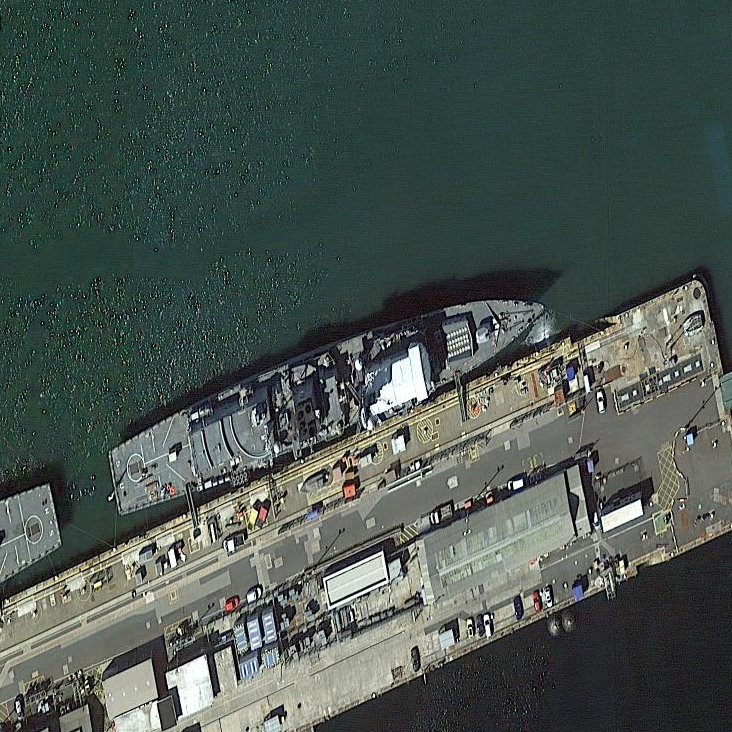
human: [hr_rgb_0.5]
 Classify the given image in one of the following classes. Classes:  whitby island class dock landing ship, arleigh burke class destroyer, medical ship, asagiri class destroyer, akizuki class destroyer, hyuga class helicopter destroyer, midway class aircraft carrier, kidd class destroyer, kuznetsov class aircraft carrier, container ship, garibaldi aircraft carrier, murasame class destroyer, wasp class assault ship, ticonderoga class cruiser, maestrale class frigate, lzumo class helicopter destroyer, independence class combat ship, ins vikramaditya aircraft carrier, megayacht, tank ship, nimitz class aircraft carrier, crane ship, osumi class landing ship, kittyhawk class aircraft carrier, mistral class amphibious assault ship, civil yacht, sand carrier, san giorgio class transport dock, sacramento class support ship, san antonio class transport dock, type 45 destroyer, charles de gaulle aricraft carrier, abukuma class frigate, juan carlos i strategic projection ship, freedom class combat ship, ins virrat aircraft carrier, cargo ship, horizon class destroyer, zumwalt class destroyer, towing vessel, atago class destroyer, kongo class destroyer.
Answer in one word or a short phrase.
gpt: Type 45 destroyer